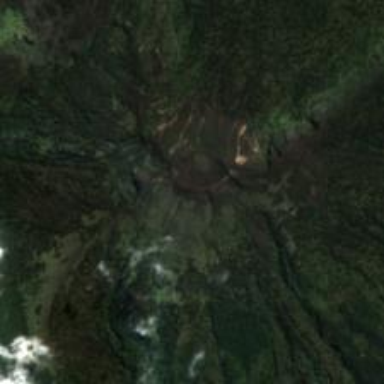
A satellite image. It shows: Majestic volcano in its natural form.